Question: I have this HTML page. (I use jQuery mobile 1.3.1)
It should be something like a little chat-window.
The problem I have is that, when you look at the '<li>' elements, this '<ul data-role="listview">' element should be scrollable.
But, for some reason it simply isn't scrollable, because the content seems to be hidden behind the footer '<div>', which should not be the case.
I have the following HTML markup:
(without the line-breaks within a tag, thats just so you guys can read this better)
'''
<div data-role="page" id="chat">
<div data-role="header" data-position="fixed">
<a href="#clickAndChat" data-role="button" data-inline="true"
data-transition="slide" data-direction="reverse"
data-icon="arrow-l" class="ui-icon-alt" data-theme="c">Back</a>
<h1 id="headerPage1">Andi (Fake) (50m)</h1>
</div>
<div class="ui-content" data-role="main" >
<ul data-role="listview" id="chatContent" style="overflow-y: scroll">
<li>Satz A von Andi</li>
<li>Satz B von mir</li>
<li>Satz C von Andi</li>
<li>Satz A von Andi</li>
<li>Satz B von mir</li>
<li>Satz C von Andi</li>
<li>Satz A von Andi</li>
<li>Satz B von mir</li>
<li>Satz C von Andi</li>
<li>Satz A von Andi</li>
<li>Satz B von mir</li>
<li>Satz C von Andi</li>
<li>Satz A von Andi</li>
<li>Satz B von mir</li>
<li>Satz C von Andi</li>
</ul>
</div>
<div data-role="footer" data-position="fixed">
<input type="text" name="chatText" id="chatText" placeholder="Type here...">
<button id="sendChatText" data-icon="check" class="ui-icon-alt"
data-theme="c">Send</button>
</div>
</div>
'''

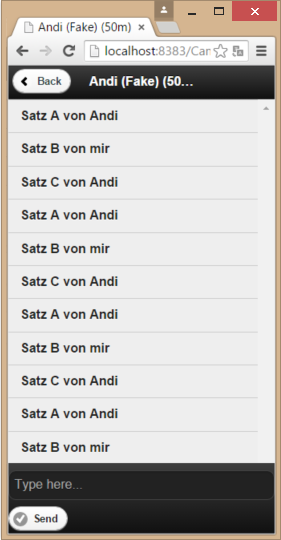
Answer: The 'ul' actually is scrollable. The reason that you are not seeing the scrollbar is because the elements haven't exceeded the maximum height. When you limit the 'ul' height and the elements can no longer be contained, then the scrollbar will appear.
Take a look at this <URL>.